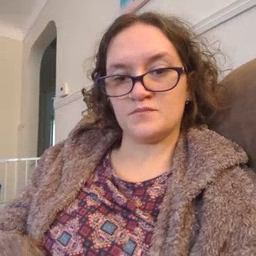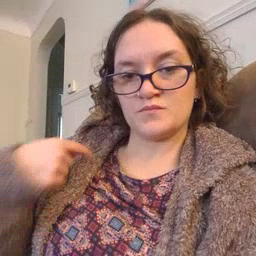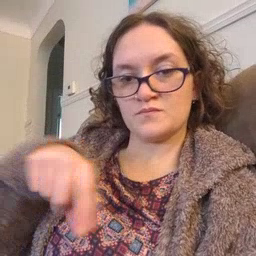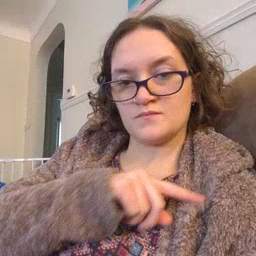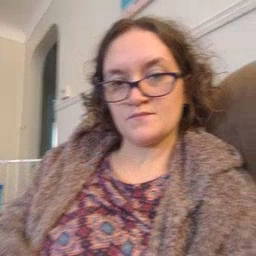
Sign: weus